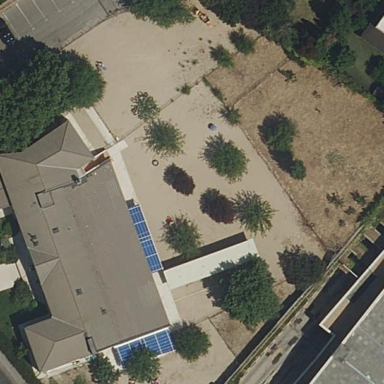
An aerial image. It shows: School.